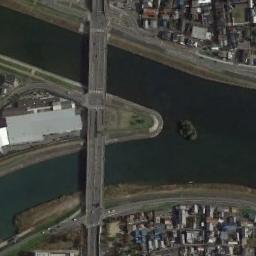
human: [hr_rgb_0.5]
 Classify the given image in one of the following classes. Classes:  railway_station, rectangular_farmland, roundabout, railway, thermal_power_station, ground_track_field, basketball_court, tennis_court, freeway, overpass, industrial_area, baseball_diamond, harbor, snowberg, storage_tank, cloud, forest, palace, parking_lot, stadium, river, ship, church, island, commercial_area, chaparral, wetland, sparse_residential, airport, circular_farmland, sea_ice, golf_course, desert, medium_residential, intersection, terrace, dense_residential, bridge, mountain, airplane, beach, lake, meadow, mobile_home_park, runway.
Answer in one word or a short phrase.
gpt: bridge